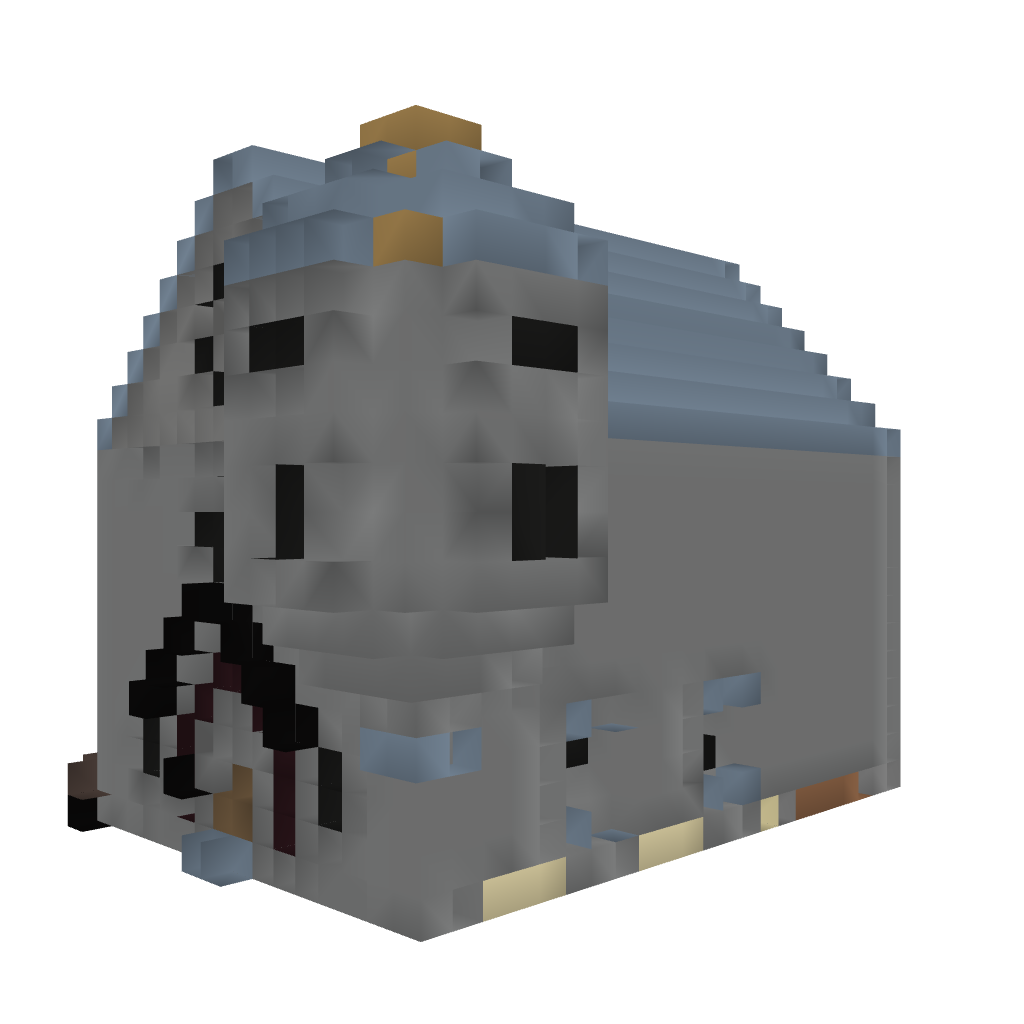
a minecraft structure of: Medieval Church - Pocket Edition